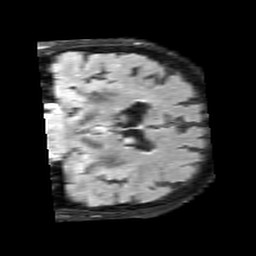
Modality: FLAIR
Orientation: coronal
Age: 74
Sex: female
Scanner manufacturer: siemens
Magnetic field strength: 3 T
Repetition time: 9 s
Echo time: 0.099 s